Question: The Eclipse java editor displays small colored rectangle icons just to the right of the scrollbar to indicate lines with //TODOs, deprecated statements, etc. One of the most useful shows the other occurrences of a currently selected variable, but the color of this one is practically the same as the background.
What are these icons called and how can I customize the colors?

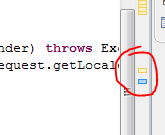
Answer: Like a lot of things in Eclipse, it's easy, once you know what something is called ;-)
In the Preferences tree, that right strip is the "Overview Ruler". Here's some of my notes:
'''
Display of Task and Bookmarks
Preferences / General / Editors / Text Editors / Annotations
Show in:
Vertical Ruler = left edge icons, in sight of current scroll position
Overview Ruler = right edge colored blocks, relative to overall file
Text as = markup the actual text
'''